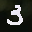
Label: 3